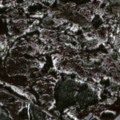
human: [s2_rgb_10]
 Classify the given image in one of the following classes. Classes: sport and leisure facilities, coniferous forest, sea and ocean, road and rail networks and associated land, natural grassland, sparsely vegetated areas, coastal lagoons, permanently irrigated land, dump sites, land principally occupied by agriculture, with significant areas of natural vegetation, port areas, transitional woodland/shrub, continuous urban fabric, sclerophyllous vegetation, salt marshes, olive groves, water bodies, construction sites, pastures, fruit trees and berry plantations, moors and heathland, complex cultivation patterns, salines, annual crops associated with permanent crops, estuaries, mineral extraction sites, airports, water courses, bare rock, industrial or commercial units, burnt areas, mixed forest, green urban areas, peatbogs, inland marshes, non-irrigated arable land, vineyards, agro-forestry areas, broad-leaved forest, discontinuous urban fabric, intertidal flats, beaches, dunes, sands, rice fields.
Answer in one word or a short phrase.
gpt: coniferous forest, transitional woodland/shrub